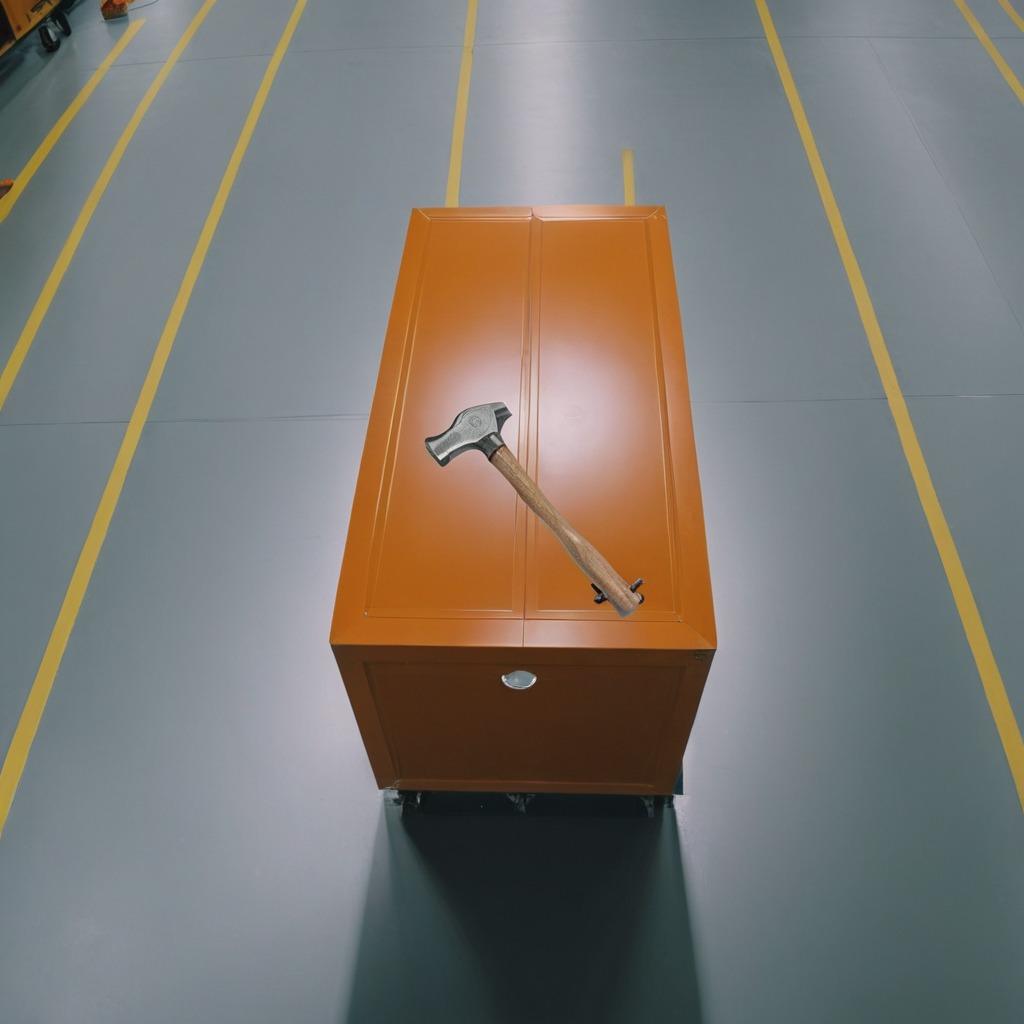
A hammer is lying on a toolbox surface in an airplane hangar workshop.